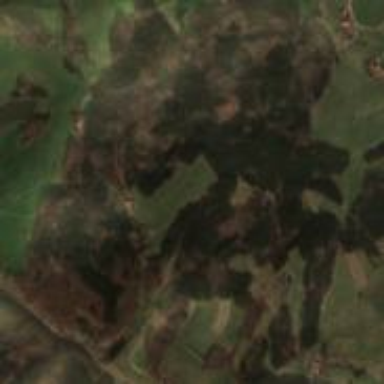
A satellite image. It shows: Forest.